Question: I'm trying to get a Hough transform to work in MATLAB, but I'm having problems. I have a really bad way of detecting peaks that needs to be fixed, but before that I need to be able to reverse the hough transform to create the lines again properly. This is the type of stuff I'm getting right now:

looks like its rotated by 90 degrees, but I'm not sure why. I'm not sure if it's my hough space that's wrong, or if it's the way I dehough and draw the lines. Also could someone help improve my peak detection?
the images used in the code are <URL>
Thank you
'''
%% load a sample image; convert to grayscale; convert to binary
%create 'x' image (works well)
a = eye(255);
b = flipud(eye(255));
x = a + b;
x(128,128) = 1;
%image = rgb2gray(imread('up.png')) < 255;
%image = rgb2gray(imread('hexagon.png')) < 255;
%image = rgb2gray(imread('traingle.png')) < 255;
%%% these work
%image = x;
%image = a;
image = b;
%% set up variables for hough transform
theta_sample_frequency = 0.01;
[x, y] = size(image);
rho_limit = norm([x y]);
rho = (-rho_limit:1:rho_limit);
theta = (0:theta_sample_frequency:pi);
num_thetas = numel(theta);
num_rhos = numel(rho);
hough_space = zeros(num_rhos, num_thetas);
%% perform hough transform
for xi = 1:x
for yj = 1:y
if image(xi, yj) == 1
for theta_index = 1:num_thetas
th = theta(theta_index);
r = xi * cos(th) + yj * sin(th);
rho_index = round(r + num_rhos/2);
hough_space(rho_index, theta_index) = ...
hough_space(rho_index, theta_index) + 1;
end
end
end
end
%% show hough transform
subplot(1,2,1);
imagesc(theta, rho, hough_space);
title('Hough Transform');
xlabel('Theta (radians)');
ylabel('Rho (pixels)');
colormap('gray');
%% detect peaks in hough transform
r = [];
c = [];
[max_in_col, row_number] = max(hough_space);
[rows, cols] = size(image);
difference = 25;
thresh = max(max(hough_space)) - difference;
for i = 1:size(max_in_col, 2)
if max_in_col(i) > thresh
c(end + 1) = i;
r(end + 1) = row_number(i);
end
end
%% plot all the detected peaks on hough transform image
hold on;
plot(theta(c), rho(r),'rx');
hold off;
%% plot the detected line superimposed on the original image
subplot(1,2,2)
imagesc(image);
colormap(gray);
hold on;
for i = 1:size(c,2)
th = theta(c(i));
rh = rho(r(i));
m = -(cos(th)/sin(th));
b = rh/sin(th);
x = 1:cols;
plot(x, m*x+b);
hold on;
end
'''
> Cross Posted:
<URL>
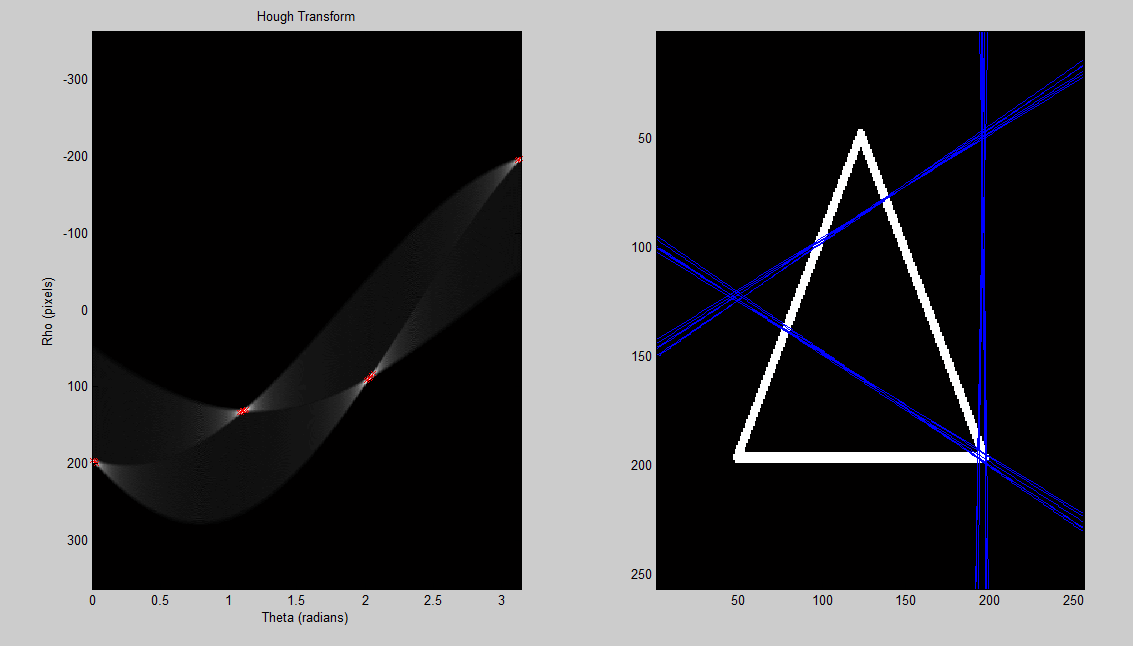
Answer: If your regenerated image looks rotated by 90 degrees or otherwise flipped, it's likely because the plotting isn't happening as you expect. You can try 'axis ij;' to move the origin of the plot and/or you can reverse your plot command:
'''
plot(m*x+b, x);
'''
As for peak detection, you might want to look at 'imregionalmax'.